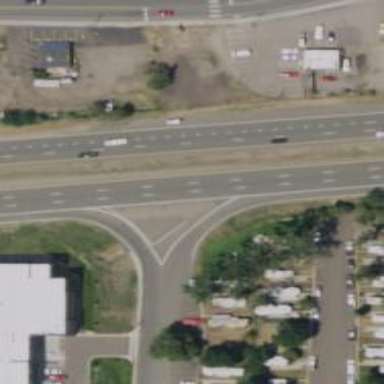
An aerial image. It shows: Trunk link highway.